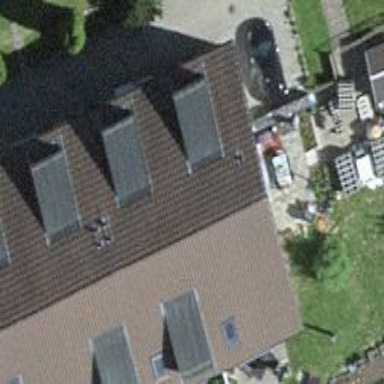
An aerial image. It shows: Residential building with gabled roof.